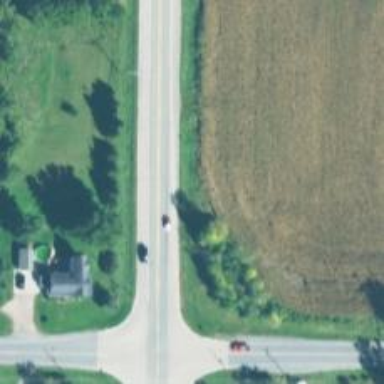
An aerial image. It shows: Secondary road.